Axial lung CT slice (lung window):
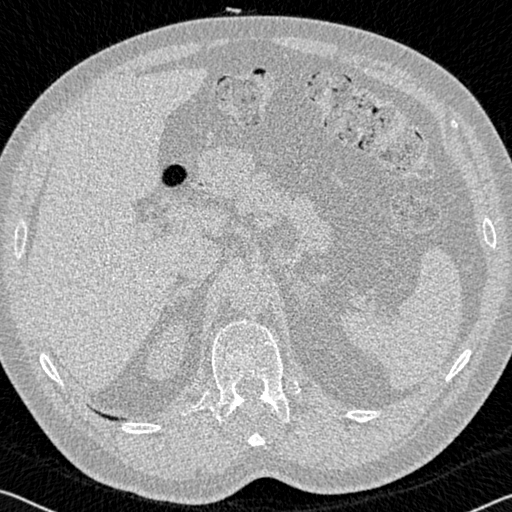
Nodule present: no